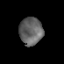
Tissue: prostate
Cell type: T cells
Senescence score: 0.3486
Nuclear area (px): 630
Mean DAPI intensity: 99.603